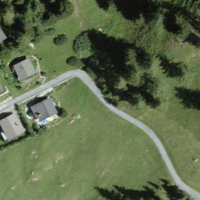
EUNIS habitat code: 55
Species observed at this site:
Lysimachia punctata